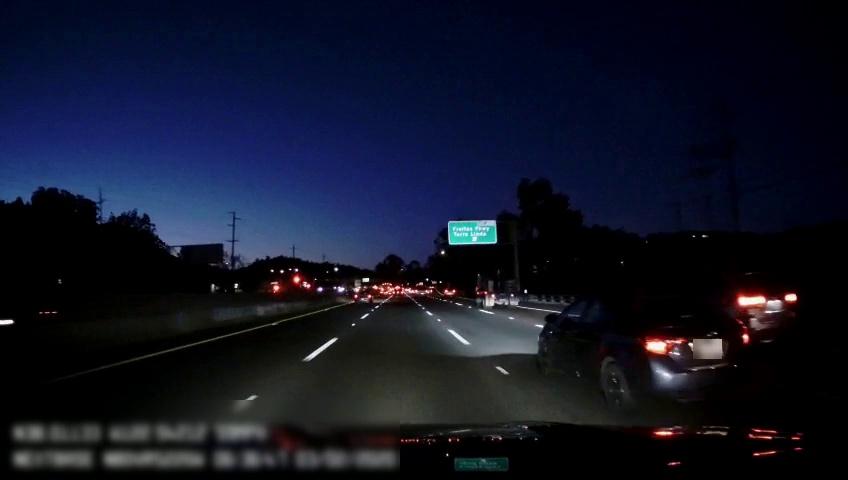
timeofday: Night
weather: Other
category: Drivable Space
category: Vehicles | Car
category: Vehicles | Other LV
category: Vehicles | SUV
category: Vehicles | Car
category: Vehicles | SUV
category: Lanes | Alternate Lane
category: Lanes | Current Lane
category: Lanes | Current Lane
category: Lanes | Alternate Lane
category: Lanes | Alternate Lane
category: Traffic | Signs